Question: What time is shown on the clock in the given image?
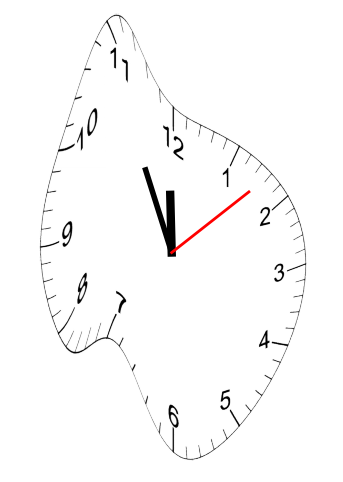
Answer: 11:55:08